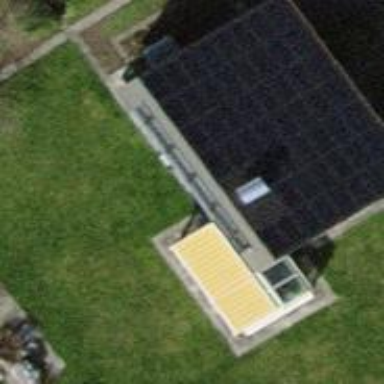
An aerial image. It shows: Solar power generator installed on the roof.